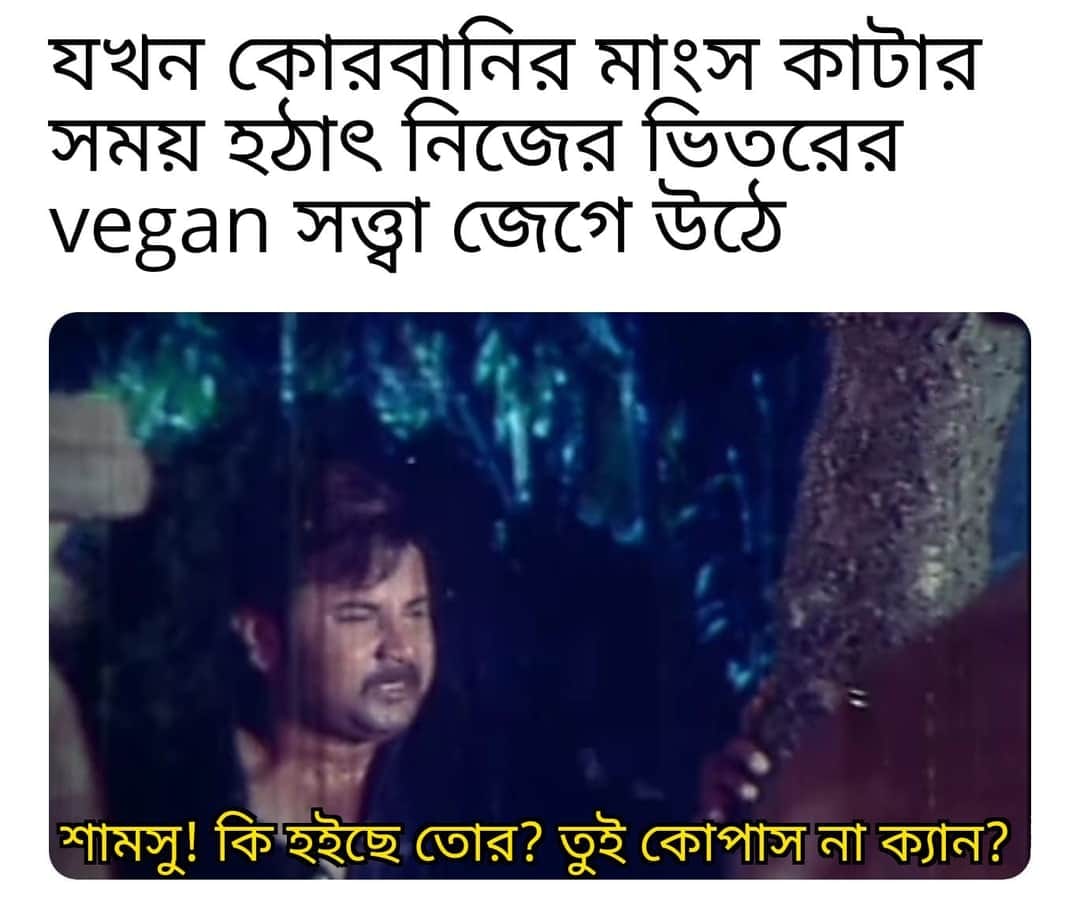
Caption: যখন কোরবানির মাংস কাটার সময় হঠাত নিজের ভিতরের vegan সত্ত্বা জেগে উঠে       শামসু ! কি হইছে তোর ? তুই কোপাস না ক্যান ?
Label: non-hate